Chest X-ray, PA view. Patient: 74 years old, sex M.
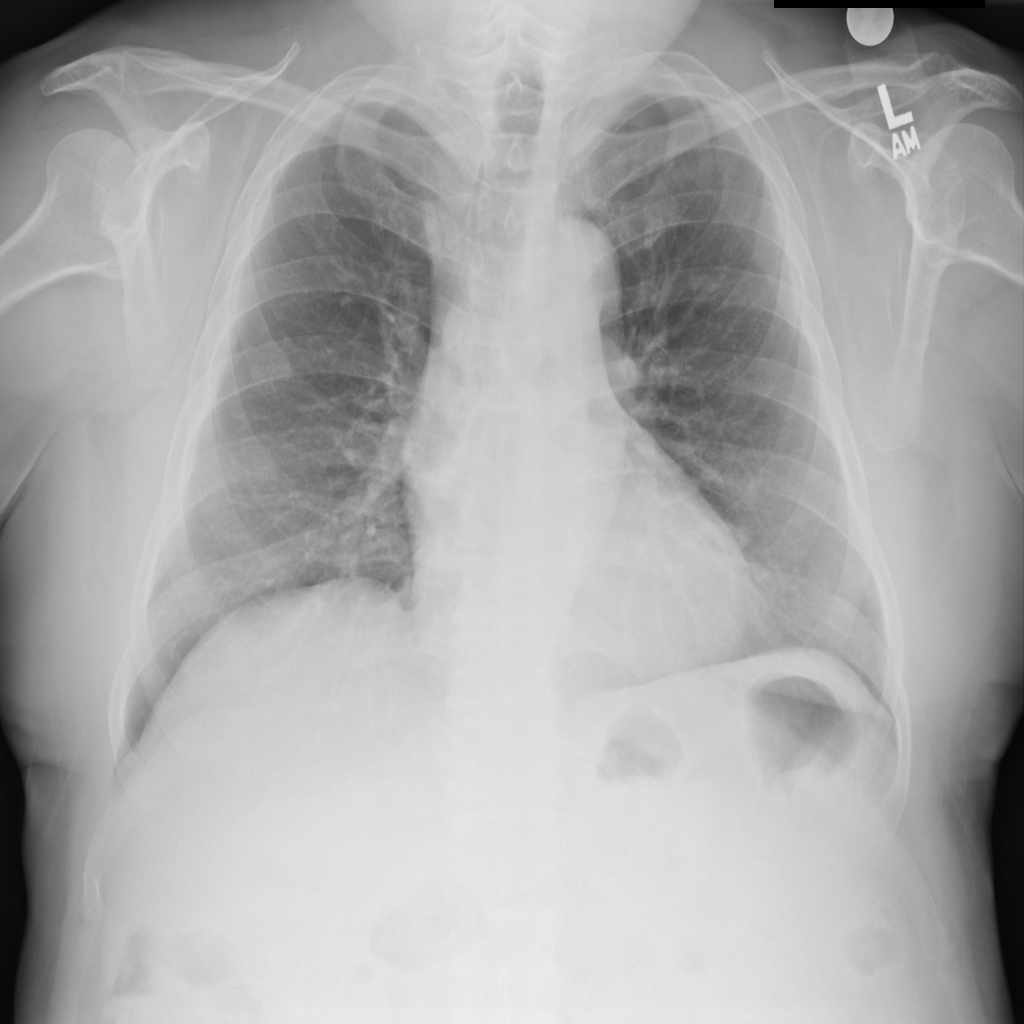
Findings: No Finding